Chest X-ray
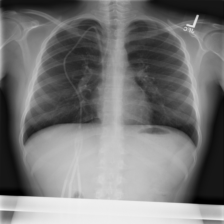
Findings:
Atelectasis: negative
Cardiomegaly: negative
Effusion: negative
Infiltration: negative
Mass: negative
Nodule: negative
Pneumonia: negative
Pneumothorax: negative
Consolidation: negative
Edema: negative
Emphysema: negative
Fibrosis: negative
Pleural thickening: negative
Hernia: negative